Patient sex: M
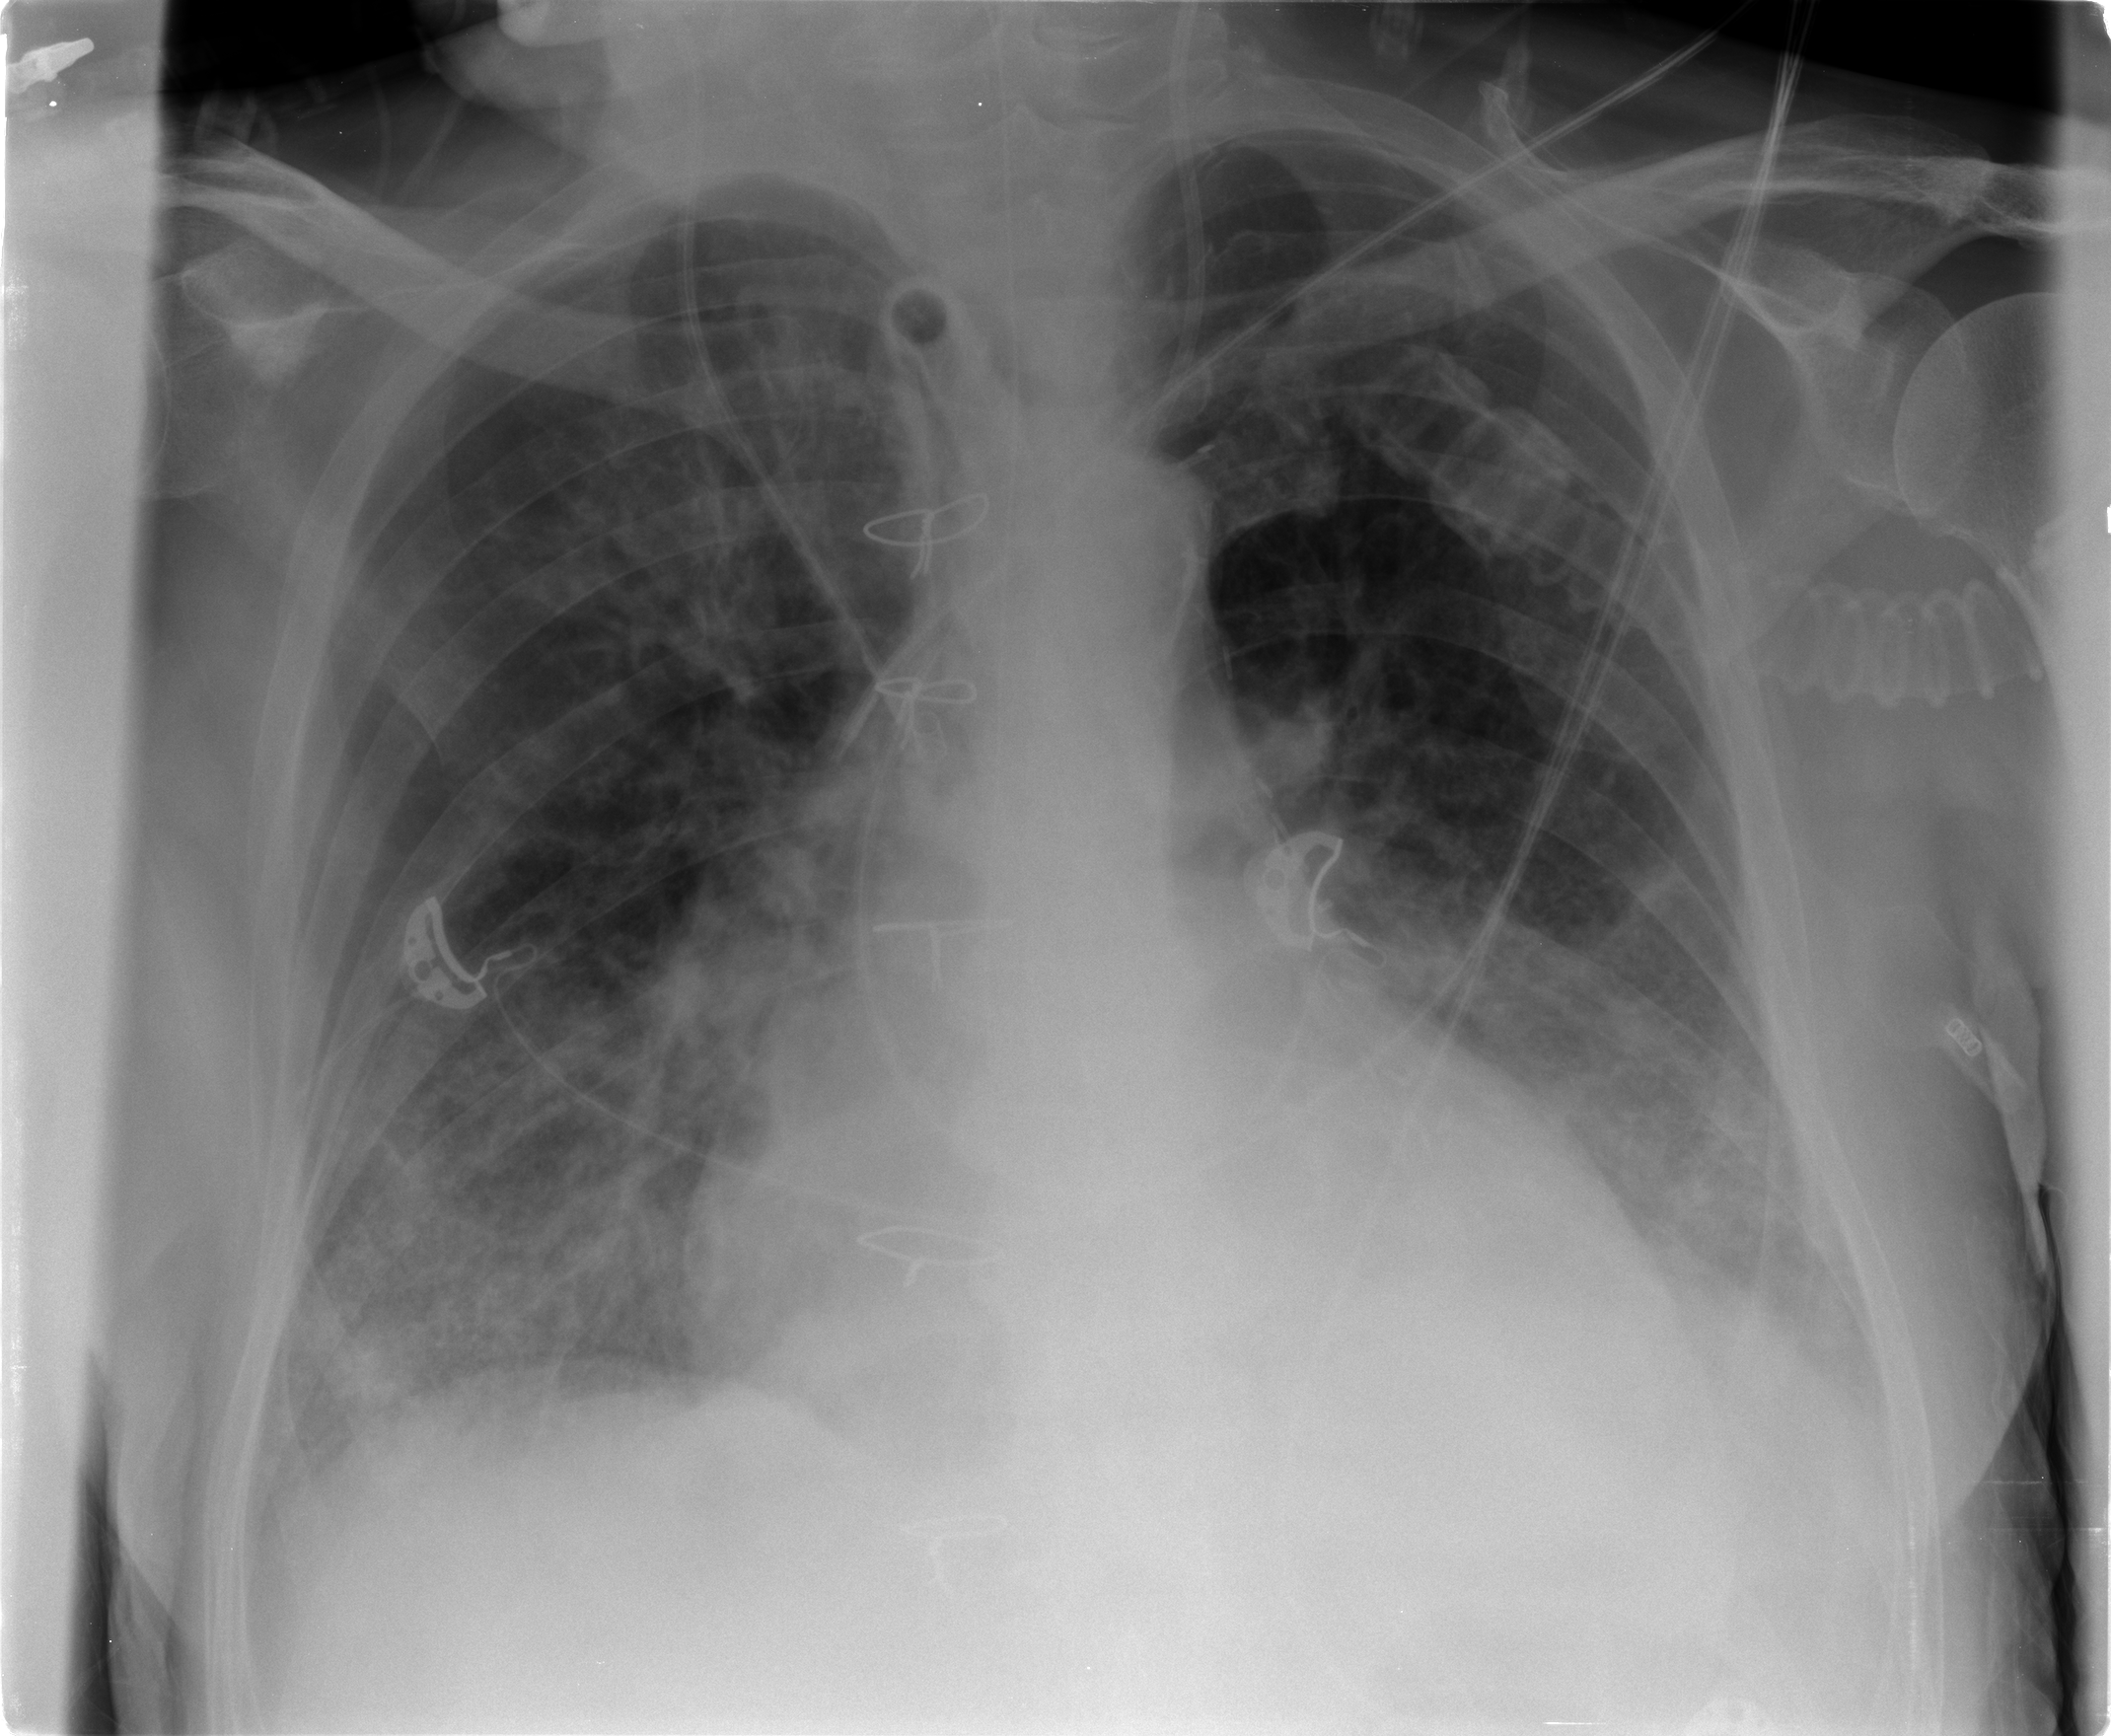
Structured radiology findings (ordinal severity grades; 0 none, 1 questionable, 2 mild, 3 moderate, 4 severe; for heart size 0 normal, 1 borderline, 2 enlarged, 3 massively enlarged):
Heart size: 2
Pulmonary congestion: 2
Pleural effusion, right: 1
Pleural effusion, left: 2
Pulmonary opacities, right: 2
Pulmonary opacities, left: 2
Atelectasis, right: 2
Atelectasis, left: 2